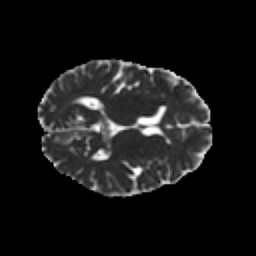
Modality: MD
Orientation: axial
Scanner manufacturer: ge
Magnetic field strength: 3 T
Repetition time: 17 s
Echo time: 0.0855 s